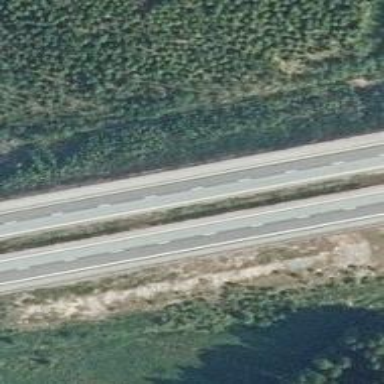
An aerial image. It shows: Asphalt motorway.